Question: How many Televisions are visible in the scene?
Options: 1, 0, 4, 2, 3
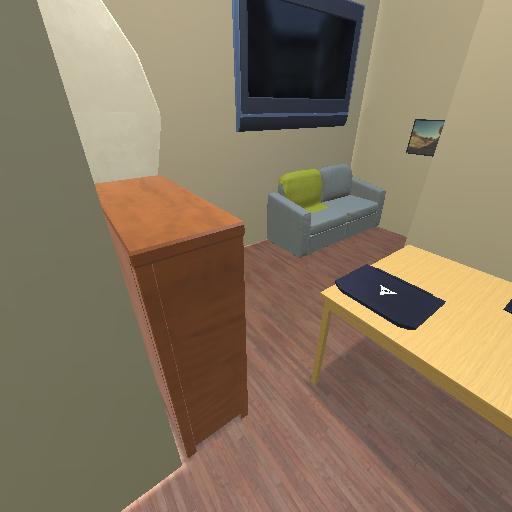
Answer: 1